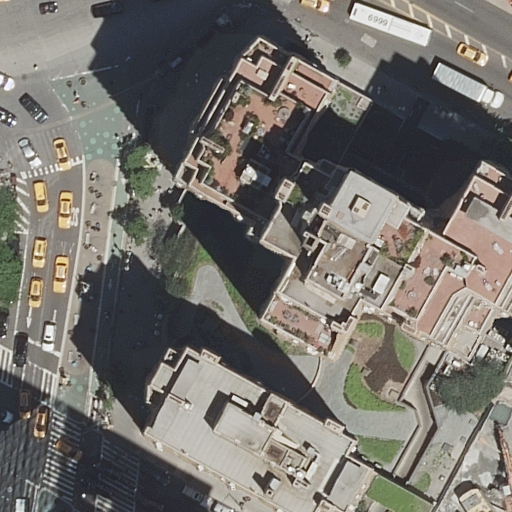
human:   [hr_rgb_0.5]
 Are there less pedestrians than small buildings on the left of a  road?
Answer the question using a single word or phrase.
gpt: no

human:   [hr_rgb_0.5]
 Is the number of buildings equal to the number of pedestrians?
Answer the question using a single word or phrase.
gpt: yes

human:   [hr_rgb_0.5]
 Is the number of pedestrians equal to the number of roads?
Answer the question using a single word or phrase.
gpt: no

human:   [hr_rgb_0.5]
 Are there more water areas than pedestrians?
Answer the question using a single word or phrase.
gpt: no

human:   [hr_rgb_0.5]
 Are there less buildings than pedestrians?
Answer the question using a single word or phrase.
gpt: no

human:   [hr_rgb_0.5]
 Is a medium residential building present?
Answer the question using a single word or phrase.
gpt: no

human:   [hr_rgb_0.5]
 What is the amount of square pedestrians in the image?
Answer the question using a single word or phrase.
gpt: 0

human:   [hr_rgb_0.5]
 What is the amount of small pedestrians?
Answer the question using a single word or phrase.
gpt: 1

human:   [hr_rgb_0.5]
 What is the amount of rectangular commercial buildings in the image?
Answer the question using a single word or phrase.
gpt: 0

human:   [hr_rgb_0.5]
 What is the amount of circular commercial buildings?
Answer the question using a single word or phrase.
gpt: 0

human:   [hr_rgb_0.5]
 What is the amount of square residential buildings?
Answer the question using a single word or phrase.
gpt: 0

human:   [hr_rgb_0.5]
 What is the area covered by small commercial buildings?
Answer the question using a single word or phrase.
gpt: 0m2

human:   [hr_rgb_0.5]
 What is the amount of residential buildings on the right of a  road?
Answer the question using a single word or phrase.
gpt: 1

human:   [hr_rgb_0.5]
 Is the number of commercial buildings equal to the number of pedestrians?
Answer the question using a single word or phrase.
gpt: no

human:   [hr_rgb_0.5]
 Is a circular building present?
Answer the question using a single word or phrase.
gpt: no

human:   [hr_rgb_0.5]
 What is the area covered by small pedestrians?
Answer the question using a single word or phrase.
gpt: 30m2

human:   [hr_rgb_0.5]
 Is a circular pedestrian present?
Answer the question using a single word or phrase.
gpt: no

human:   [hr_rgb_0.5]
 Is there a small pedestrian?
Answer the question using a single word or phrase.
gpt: yes

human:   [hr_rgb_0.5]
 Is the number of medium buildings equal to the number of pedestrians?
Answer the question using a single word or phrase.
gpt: no

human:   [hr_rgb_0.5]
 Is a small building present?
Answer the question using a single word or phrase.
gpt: no

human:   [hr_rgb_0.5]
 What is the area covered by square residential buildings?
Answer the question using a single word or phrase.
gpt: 0m2

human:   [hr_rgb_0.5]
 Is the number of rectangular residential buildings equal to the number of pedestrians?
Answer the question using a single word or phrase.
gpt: no

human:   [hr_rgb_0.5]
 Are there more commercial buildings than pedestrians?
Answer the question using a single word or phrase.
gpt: no

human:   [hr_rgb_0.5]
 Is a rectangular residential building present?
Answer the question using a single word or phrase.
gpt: no

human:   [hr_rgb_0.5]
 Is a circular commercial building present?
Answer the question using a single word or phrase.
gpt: no

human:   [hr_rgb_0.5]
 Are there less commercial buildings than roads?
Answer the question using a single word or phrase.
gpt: yes

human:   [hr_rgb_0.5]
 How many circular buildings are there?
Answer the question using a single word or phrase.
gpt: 0

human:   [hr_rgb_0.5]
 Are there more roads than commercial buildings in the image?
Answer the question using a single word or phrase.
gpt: yes

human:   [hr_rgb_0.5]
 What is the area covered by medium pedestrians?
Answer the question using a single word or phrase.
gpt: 417m2

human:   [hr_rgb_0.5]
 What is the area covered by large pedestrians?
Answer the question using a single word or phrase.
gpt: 0m2

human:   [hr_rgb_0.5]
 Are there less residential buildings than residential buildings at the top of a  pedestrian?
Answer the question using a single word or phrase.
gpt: no

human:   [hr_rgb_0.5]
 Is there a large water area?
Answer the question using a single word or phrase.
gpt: no

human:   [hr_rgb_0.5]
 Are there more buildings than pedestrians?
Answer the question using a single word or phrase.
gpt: no

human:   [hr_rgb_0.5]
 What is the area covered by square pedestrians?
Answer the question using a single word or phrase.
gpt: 0m2

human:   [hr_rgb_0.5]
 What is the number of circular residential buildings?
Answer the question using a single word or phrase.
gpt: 0

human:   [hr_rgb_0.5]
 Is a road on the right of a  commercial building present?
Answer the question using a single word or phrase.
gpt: no